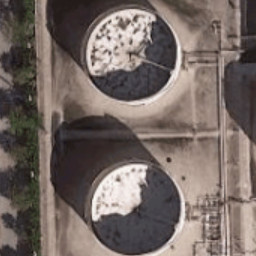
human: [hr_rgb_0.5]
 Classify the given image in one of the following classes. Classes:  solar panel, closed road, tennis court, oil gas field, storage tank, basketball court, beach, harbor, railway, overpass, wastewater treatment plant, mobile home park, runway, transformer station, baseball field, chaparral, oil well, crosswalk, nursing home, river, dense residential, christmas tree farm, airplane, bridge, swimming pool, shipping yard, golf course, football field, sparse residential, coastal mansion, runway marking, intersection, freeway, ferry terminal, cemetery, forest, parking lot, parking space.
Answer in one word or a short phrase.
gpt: storage tank